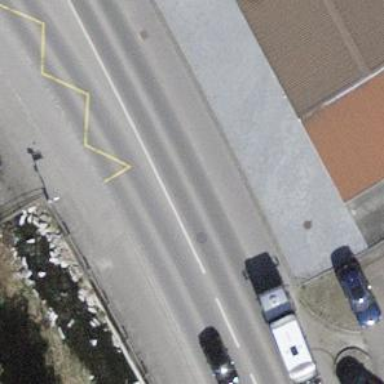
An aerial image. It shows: Bus stop with stop position for public transport.